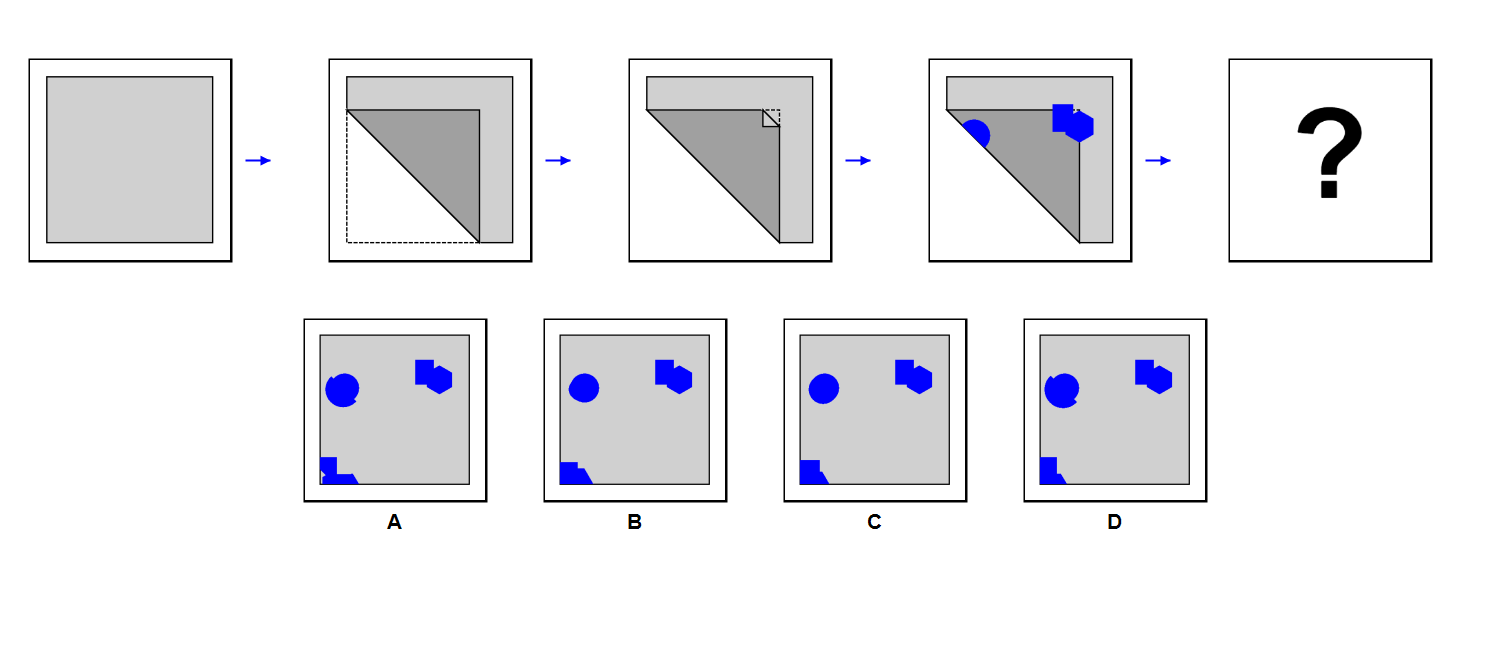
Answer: C